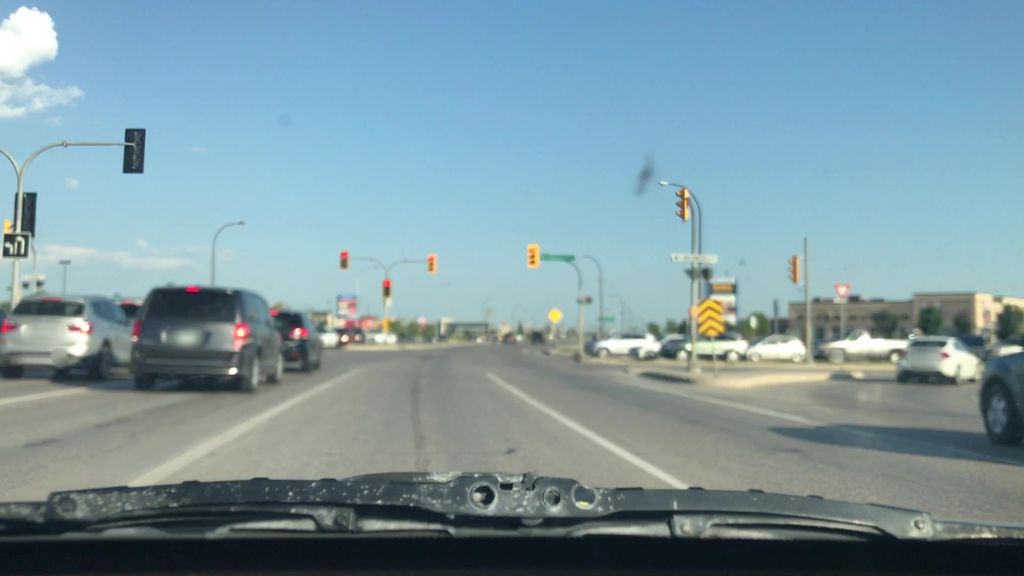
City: winnipeg